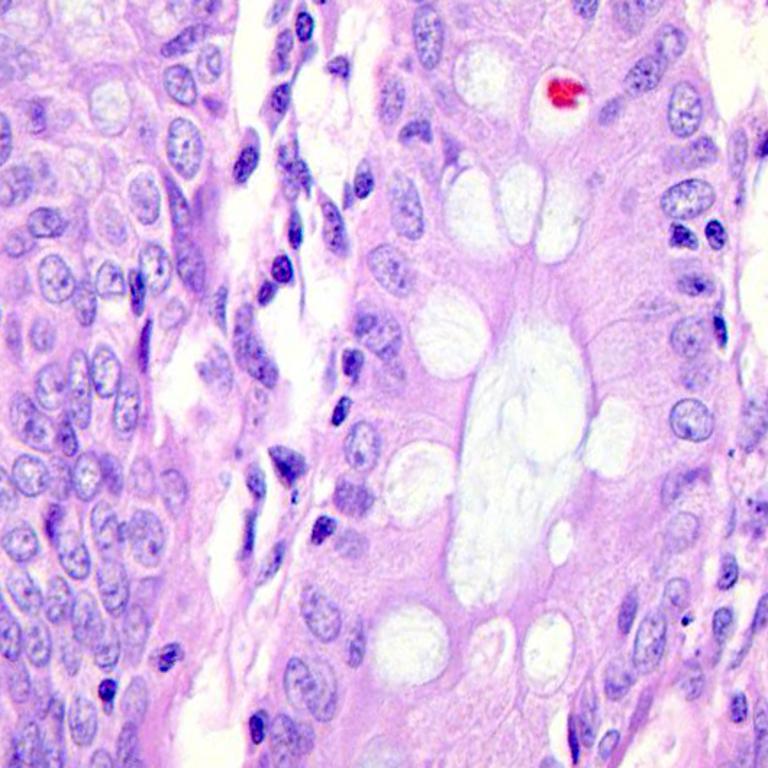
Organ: colon
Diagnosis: benign